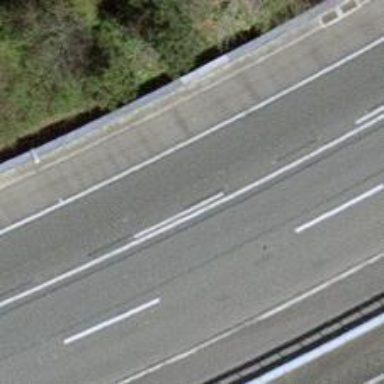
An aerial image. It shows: Motorway link.